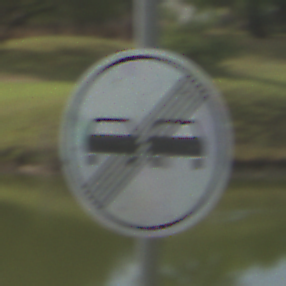
Verkehrszeichen: EndeUeberholverbot
Umgebung: Outdoor, Nature
Tageszeit: MorningAfternoon
Wetter: PartlyCloudy
Licht: Natural
Jahreszeit: NotSpecified
Kontrast: HighContrast